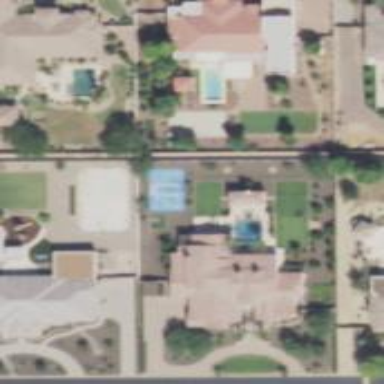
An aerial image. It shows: Outdoor swimming pool set in the ground.